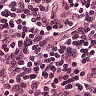
Metastatic tissue present: no